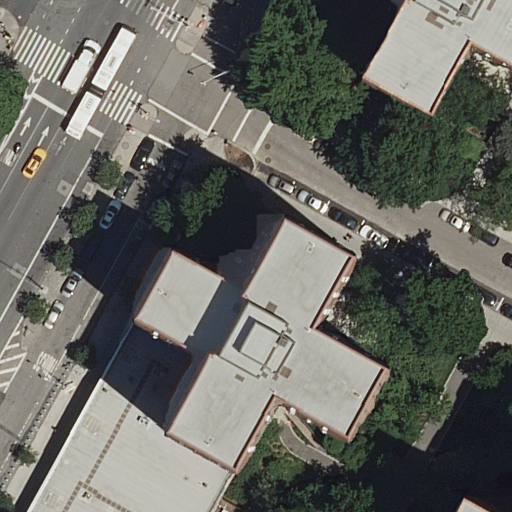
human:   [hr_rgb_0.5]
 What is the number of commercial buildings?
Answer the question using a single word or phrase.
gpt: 0

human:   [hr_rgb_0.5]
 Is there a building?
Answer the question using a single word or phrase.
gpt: yes

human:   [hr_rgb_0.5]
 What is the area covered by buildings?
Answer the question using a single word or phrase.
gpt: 2420m2

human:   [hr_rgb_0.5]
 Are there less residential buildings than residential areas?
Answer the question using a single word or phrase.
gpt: no

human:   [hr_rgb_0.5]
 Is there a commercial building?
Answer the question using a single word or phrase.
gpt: no

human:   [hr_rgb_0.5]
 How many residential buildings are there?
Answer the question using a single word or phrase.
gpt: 4

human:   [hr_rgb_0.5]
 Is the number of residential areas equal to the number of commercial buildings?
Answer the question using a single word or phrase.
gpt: no

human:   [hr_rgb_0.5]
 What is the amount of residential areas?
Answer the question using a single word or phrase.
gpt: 1

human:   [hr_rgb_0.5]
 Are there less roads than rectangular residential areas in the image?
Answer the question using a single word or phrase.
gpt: no

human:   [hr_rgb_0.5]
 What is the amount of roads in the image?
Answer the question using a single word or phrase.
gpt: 17

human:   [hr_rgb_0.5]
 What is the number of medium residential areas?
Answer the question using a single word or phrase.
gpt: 0

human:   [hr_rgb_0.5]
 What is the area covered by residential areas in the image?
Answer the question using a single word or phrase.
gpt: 10614m2

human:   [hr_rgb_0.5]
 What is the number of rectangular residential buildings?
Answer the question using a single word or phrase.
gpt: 3

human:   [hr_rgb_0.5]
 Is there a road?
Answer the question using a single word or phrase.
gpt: yes

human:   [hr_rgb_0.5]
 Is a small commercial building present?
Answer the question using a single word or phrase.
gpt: no

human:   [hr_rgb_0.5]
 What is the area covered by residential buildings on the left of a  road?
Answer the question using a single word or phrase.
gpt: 2132m2

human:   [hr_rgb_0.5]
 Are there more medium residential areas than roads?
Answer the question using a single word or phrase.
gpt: no

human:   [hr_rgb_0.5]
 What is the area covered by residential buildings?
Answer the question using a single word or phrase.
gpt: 2420m2

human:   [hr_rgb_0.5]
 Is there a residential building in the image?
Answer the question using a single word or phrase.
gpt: yes

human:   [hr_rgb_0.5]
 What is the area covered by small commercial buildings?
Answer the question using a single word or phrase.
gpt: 0m2

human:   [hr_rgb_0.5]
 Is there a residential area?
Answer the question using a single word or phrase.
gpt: yes

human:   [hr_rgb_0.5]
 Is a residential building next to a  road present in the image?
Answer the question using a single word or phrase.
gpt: yes

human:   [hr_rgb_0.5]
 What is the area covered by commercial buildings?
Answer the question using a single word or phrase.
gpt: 0m2

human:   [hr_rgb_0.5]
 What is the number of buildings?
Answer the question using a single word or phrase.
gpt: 4

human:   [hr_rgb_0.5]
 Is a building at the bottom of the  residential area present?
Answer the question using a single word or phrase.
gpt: yes

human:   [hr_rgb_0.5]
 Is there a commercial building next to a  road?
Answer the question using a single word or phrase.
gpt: no

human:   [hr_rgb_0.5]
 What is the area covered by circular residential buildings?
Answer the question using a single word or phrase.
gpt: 0m2

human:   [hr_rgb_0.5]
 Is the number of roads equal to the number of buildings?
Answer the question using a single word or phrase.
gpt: no

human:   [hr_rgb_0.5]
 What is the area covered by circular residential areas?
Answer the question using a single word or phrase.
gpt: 0m2

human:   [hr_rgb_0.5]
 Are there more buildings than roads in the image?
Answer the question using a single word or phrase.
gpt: no

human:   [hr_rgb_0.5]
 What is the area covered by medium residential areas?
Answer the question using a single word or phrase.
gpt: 0m2

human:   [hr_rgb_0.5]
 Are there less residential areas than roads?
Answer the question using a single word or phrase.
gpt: yes

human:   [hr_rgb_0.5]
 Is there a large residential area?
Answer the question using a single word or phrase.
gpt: yes

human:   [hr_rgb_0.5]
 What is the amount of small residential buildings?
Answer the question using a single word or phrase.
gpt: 0

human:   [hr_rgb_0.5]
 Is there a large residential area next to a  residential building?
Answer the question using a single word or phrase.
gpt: yes

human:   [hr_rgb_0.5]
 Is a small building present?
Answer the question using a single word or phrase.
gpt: no

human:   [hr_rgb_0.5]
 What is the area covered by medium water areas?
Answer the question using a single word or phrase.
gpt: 0m2

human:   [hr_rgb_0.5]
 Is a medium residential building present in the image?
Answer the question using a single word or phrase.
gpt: yes

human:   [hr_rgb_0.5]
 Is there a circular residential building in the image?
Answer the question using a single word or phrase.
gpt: no

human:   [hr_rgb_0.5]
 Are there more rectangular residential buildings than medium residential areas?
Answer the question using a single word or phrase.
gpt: yes

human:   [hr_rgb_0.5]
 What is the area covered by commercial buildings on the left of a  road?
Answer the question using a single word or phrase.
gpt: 0m2

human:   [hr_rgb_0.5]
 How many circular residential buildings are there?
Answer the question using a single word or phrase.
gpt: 0

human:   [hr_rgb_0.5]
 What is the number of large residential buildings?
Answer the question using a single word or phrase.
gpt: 2

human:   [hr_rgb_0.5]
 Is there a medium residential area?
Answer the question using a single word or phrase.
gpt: no

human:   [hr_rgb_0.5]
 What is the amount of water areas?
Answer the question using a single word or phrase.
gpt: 0

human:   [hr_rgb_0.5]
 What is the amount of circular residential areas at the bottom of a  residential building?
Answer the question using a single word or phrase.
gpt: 0

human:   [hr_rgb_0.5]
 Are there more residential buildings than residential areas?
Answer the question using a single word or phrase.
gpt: yes

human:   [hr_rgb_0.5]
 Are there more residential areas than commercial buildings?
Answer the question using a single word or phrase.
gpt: yes

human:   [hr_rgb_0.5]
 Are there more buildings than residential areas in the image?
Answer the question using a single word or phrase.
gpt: yes

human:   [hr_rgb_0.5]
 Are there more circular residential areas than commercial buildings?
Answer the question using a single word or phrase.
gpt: no

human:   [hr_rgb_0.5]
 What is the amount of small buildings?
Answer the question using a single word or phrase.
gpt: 0

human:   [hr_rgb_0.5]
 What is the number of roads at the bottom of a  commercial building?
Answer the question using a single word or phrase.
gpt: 0

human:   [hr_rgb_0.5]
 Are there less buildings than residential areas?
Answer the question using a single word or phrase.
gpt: no

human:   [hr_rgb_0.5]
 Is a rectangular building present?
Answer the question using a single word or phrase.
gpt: yes

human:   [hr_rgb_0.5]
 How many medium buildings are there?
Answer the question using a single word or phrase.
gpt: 2

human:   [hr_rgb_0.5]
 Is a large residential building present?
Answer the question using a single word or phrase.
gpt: yes

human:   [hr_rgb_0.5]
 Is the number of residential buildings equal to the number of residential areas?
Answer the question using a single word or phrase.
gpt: no

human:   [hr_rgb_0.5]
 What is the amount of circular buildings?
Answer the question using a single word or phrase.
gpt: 0

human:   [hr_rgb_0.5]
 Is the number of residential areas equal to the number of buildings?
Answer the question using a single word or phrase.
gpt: no

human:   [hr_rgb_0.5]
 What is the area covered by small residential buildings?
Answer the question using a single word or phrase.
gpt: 0m2

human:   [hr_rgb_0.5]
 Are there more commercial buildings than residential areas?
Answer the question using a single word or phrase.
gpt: no

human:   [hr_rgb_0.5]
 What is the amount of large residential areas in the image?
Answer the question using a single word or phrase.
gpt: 1

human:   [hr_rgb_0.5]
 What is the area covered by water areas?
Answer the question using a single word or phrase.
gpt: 0m2

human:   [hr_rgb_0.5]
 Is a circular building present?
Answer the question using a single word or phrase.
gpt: no